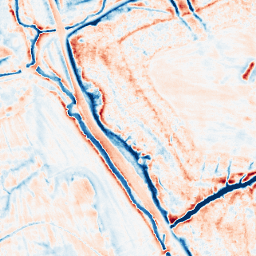
Category: edge_preserving
Decomposition family: anisotropic_diffusion
Decomposition parameters: iterations: 50
kappa: 10
gamma: 0.15
Upsampling method: sinc_blackman
Upsampling parameters: scale: 8
kernel_size: 16
Upsampling scale: 8